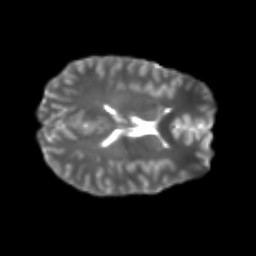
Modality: T2w
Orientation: axial
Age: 22
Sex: male
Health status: healthy
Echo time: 0.074 s